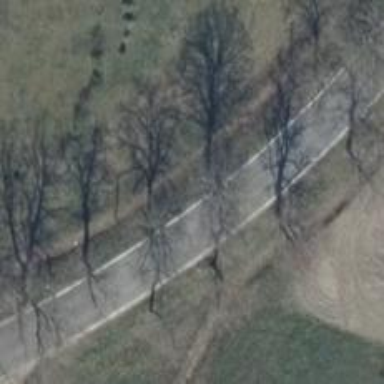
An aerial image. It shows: Row of deciduous broadleaved trees.